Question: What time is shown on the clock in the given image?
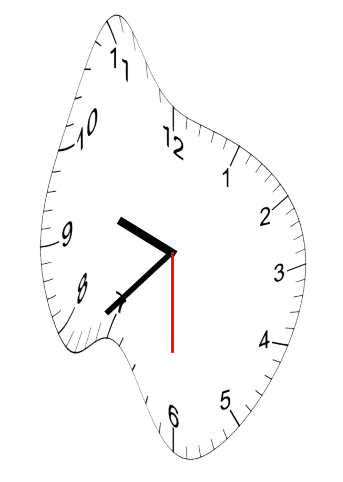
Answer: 09:37:30